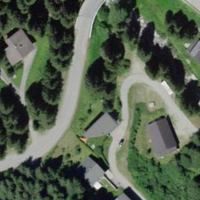
EUNIS habitat code: 54
Species observed at this site:
Neotinea ustulata